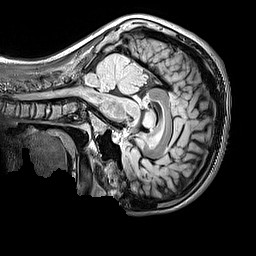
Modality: FLAIR
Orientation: sagittal
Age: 11
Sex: male
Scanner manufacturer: siemens
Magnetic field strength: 3 T
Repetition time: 5 s
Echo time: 0.388 s